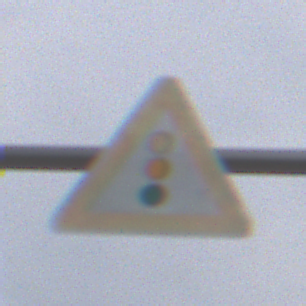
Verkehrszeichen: Lichtzeichenanlage
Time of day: Midday
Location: Outdoor (RoadRail)
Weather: PartlyCloudy
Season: NotSpecified
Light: Natural